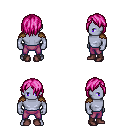
a pixel art fantasy rpg character, male body template, dark elf, purple skin, leather shoulder armor, magenta pants, pink bangs hairstyle, maroon shoes, four views (front, back, left, right), 2x2 character sprite sheet, small pixel art, hard edges, no anti-aliasing